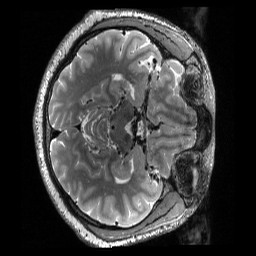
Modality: T2w
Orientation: axial
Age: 49
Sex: male
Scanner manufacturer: siemens
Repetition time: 3.2 s